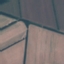
Land use / land cover class: AnnualCrop